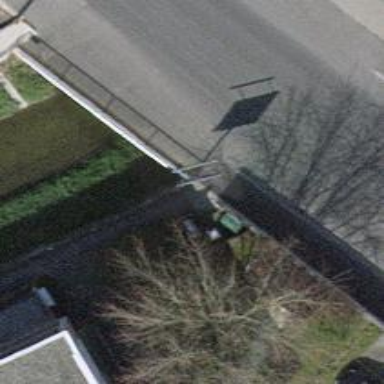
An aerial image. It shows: Asphalt sidewalk.